Brain MRI, t1w sequence, axial 2D slice.
Patient: age 30, sex M, weight 78 kg, height 1.78 m
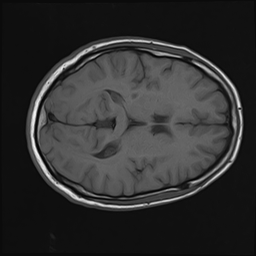